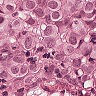
Metastatic tissue present: yes